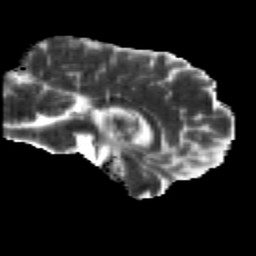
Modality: MD
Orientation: sagittal
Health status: healthy
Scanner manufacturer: siemens
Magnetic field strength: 3 T
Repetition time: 12 s
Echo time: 0.092 s